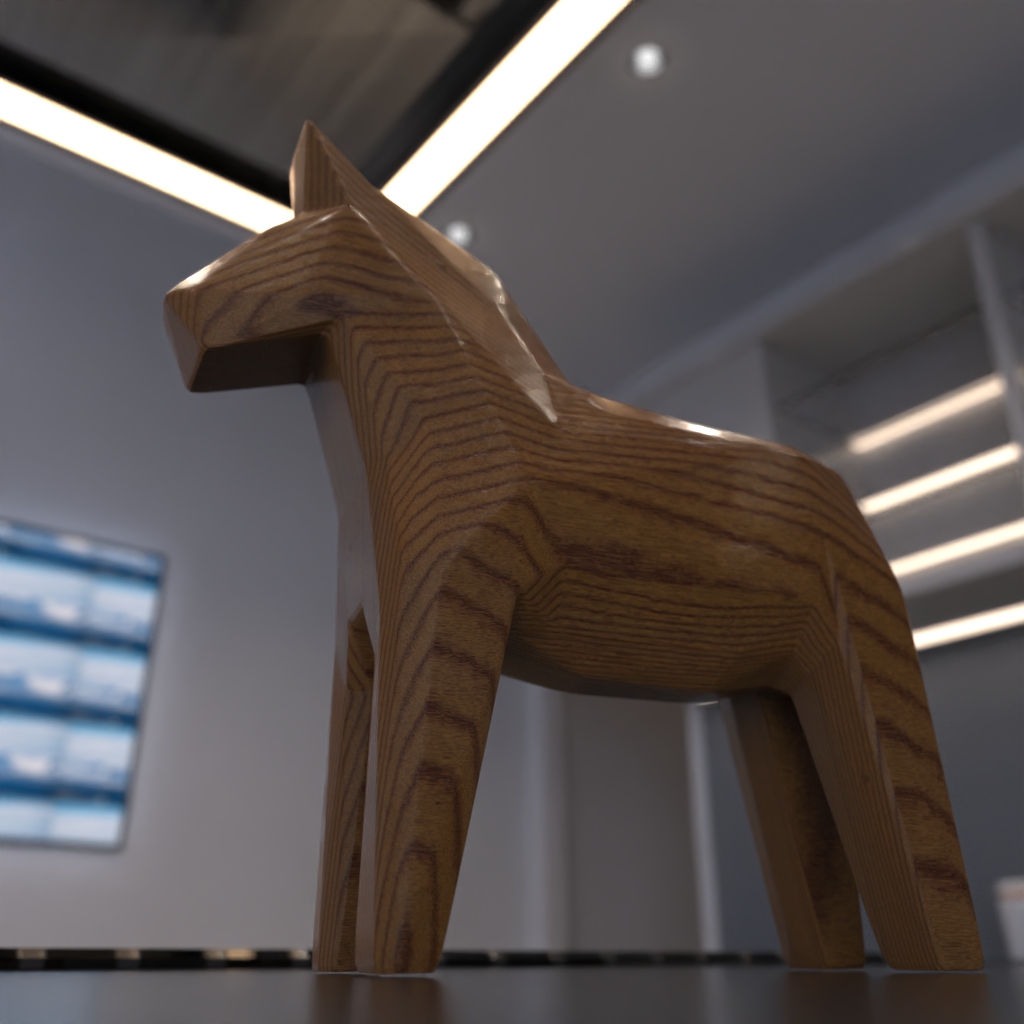
A high quality rendering of a dalahest_oak dalecarlian horse figurine made of varnished dark oak standing on a dark kitchen counter in an dark kitchen counter,medium shot from low-angle left front side, 35 mm, f 8